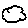
Label: cloud